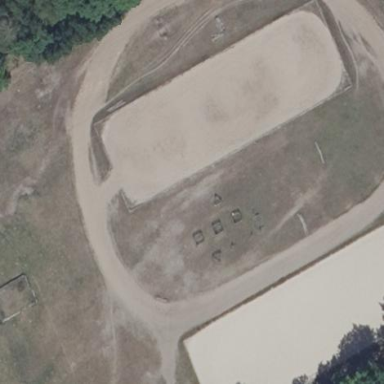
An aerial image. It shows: Equestrian sport facility.